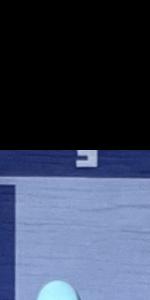
Label: Empty